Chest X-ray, AP view. Patient: 69 years old, sex M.
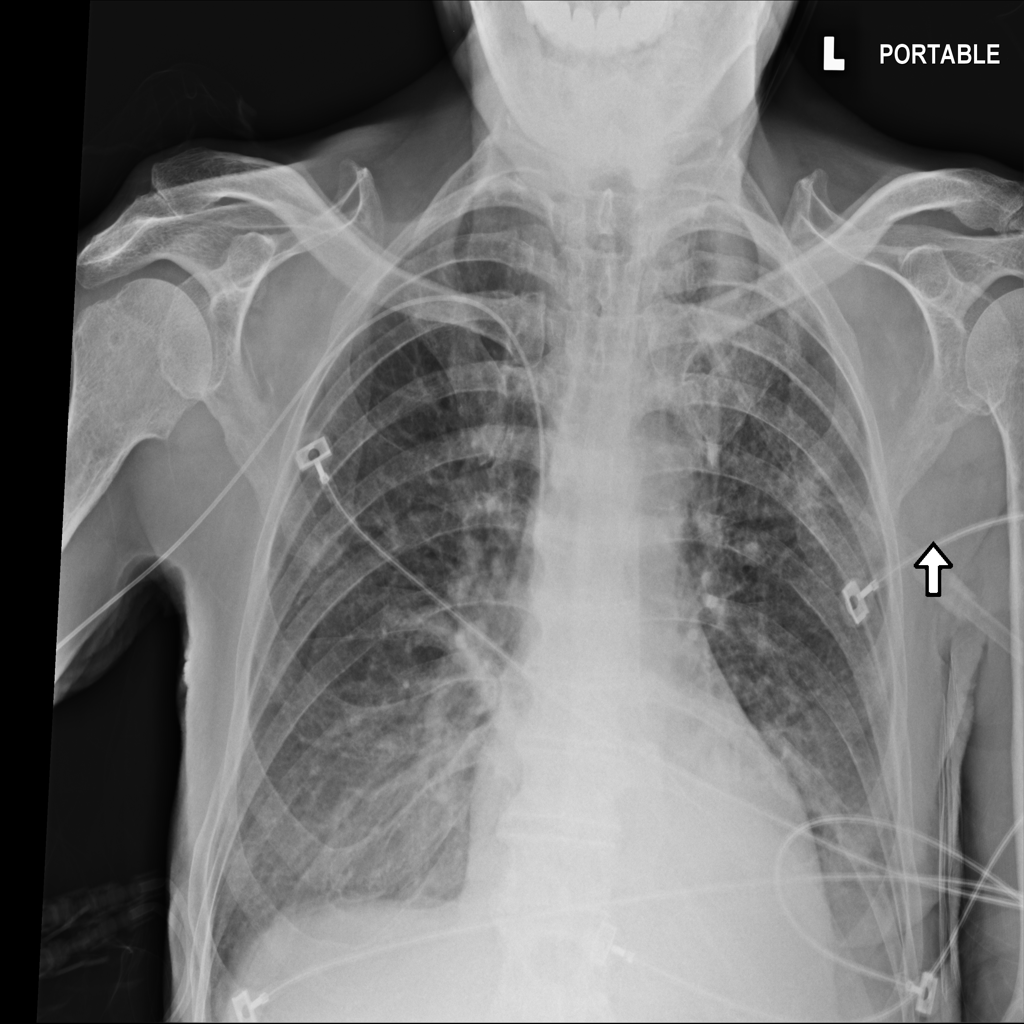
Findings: Consolidation, Effusion